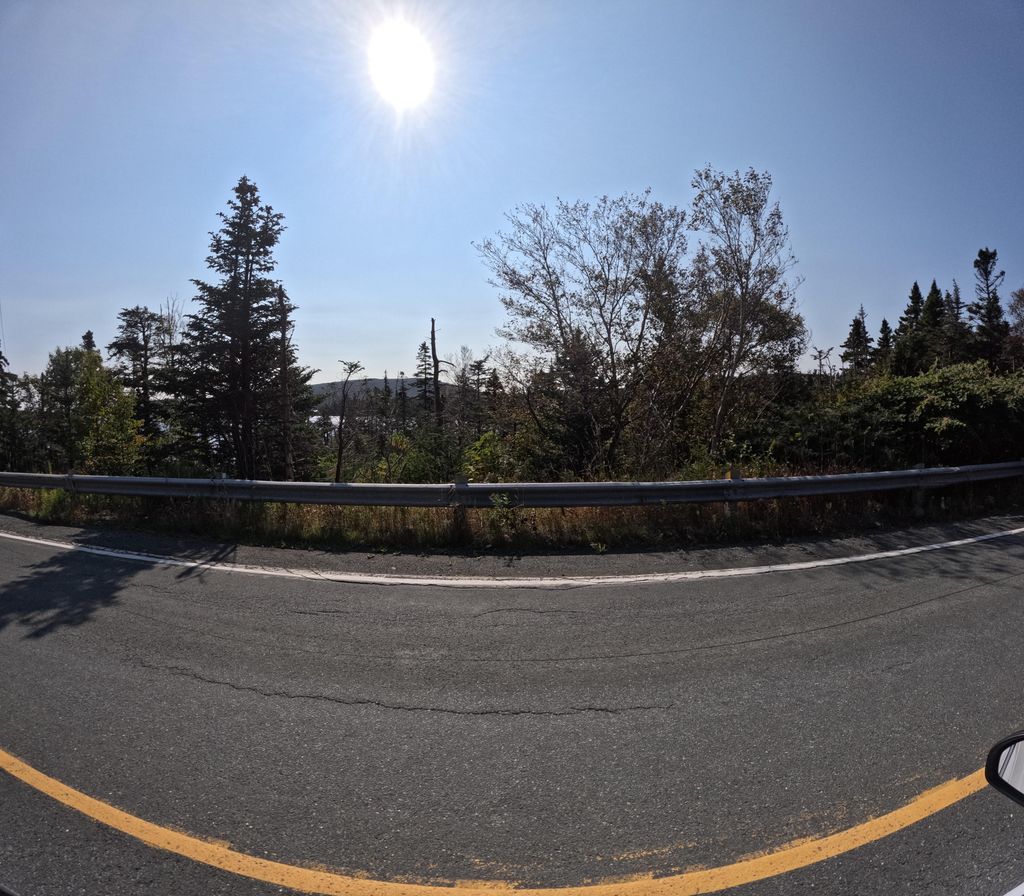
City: st_johns